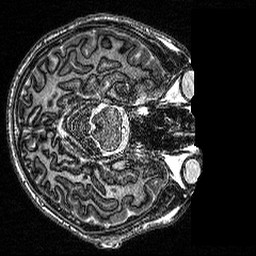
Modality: MP2RAGE
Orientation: axial
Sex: male
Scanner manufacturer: siemens
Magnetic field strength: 3 T
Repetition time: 5 s
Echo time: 0.00292 s